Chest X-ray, PA view. Patient: 63 years old, sex F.
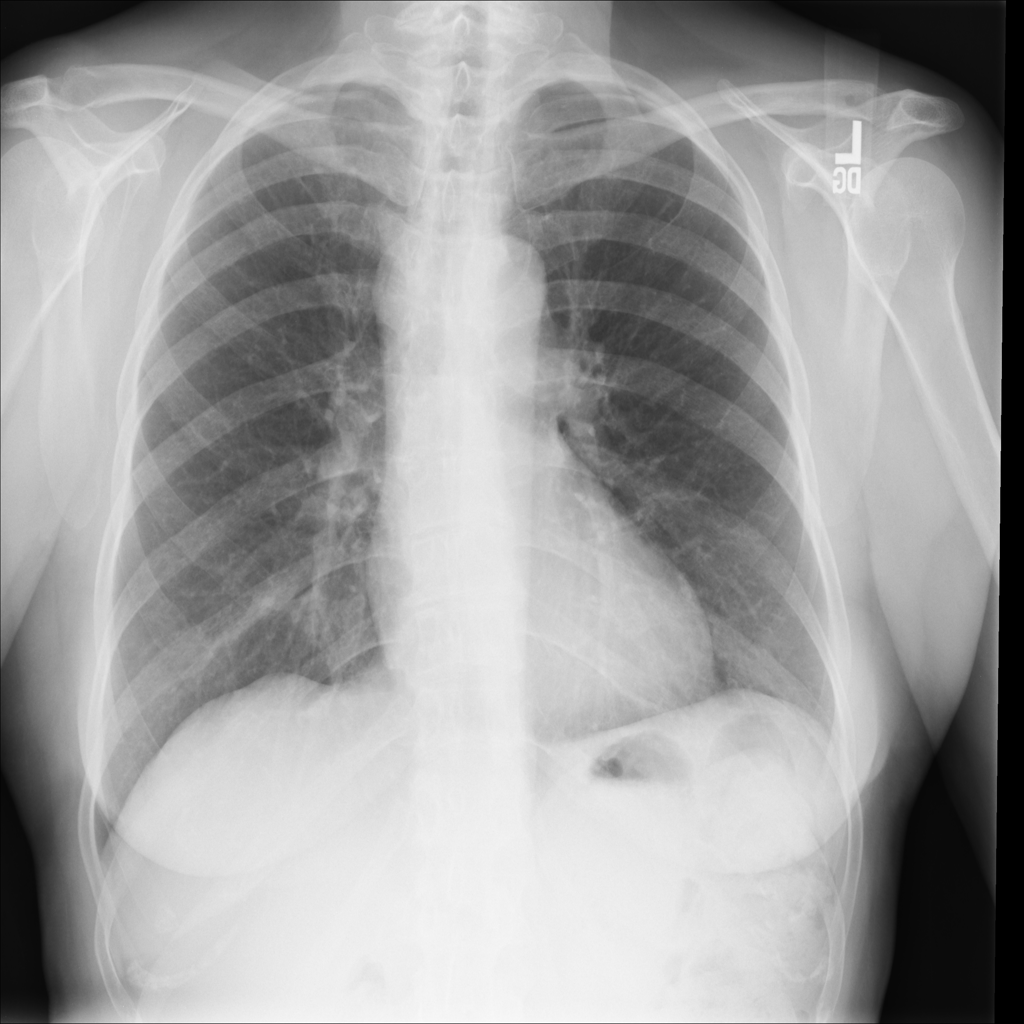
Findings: No Finding